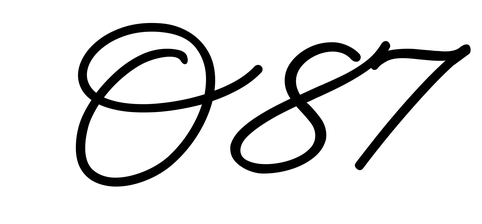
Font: MeowScript-Regular